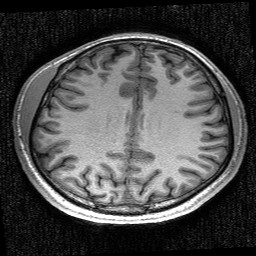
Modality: T1w
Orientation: coronal
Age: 20
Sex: male
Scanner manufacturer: siemens
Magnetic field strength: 3 T
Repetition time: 2.53 s
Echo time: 0.00267 s